【题型】填空题　【知识点】解析几何　【难度】medium
如图，四边形$ABCD$是正方形，延长$CD$至$E$，使$DE=CD$，若点$P$是以点$A$为圆心，$AB$为半径的圆弧（不超出正方形）上的任一点，设向量$\overrightarrow{AP} = \lambda \overrightarrow{AB} + \mu \overrightarrow{AE}$，则$\lambda + \mu$的最小值为\underline{\quad\quad\quad\quad}，$\lambda + \mu$的最大值为\underline{\quad\quad\quad\quad}。

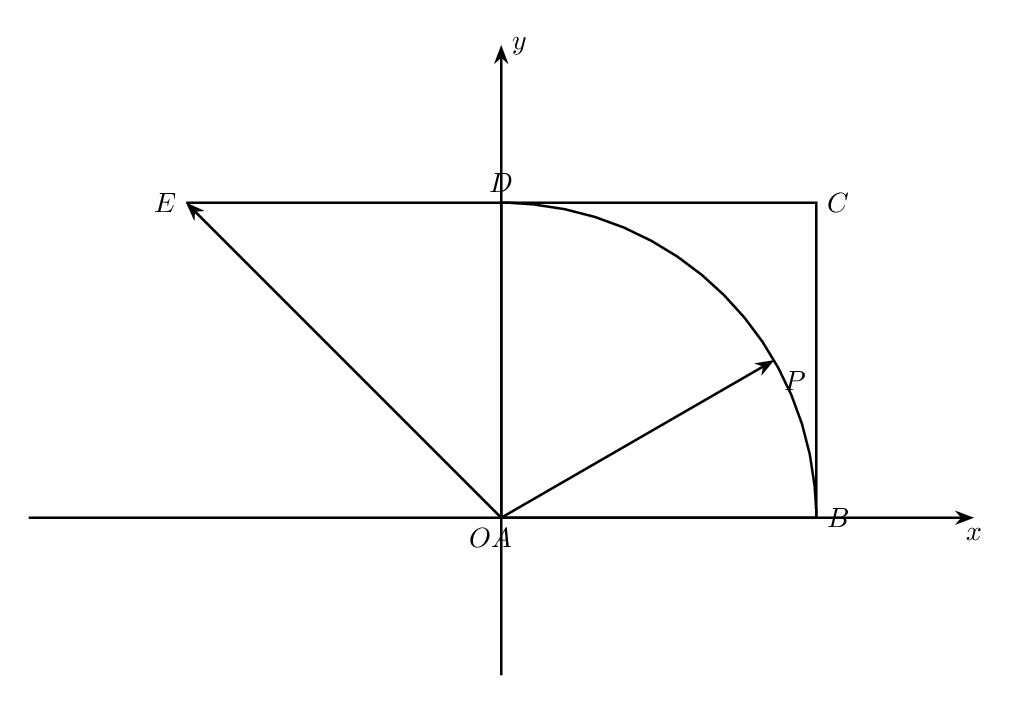
【解答】
【答案】$\boldsymbol{1}$；$\boldsymbol{\sqrt{5}}$

【分析】如图所示，建立直角坐标系。不妨设$\overrightarrow{AB} = (1,0)$，$\overrightarrow{AE} = (-1,1)$，$\overrightarrow{AP} = (\cos\theta, \sin\theta)$。利用向量$\overrightarrow{AP} = \lambda \overrightarrow{AB} + \mu \overrightarrow{AE}$，可得$\lambda + \mu = 2\sin\theta + \cos\theta$，再利用两角和差的正弦公式及其有界性即可得出。

【解答】解：如图所示，建立直角坐标系。\\

不妨设$\overrightarrow{AB} = (1,0)$，$\overrightarrow{AE} = (-1,1)$，\\
$\overrightarrow{AP} = (\cos\theta, \sin\theta)$，

$\because$ 向量$\overrightarrow{AP} = \lambda \overrightarrow{AB} + \mu \overrightarrow{AE}$，\\
$\therefore (\cos\theta, \sin\theta) = \lambda(1,0) + \mu(-1,1) = (\lambda - \mu, \mu)$，

$\therefore \begin{cases} \lambda - \mu = \cos\theta \\ \mu = \sin\theta \end{cases}$，$\theta \in [0, \frac{\pi}{2}]$。

$\therefore \lambda + \mu = 2\sin\theta + \cos\theta = \sqrt{5}\sin(\theta + \varphi) \leq \sqrt{5}$，

当$\overrightarrow{AP} = \overrightarrow{AB}$时，$\lambda = 1$，$\mu = 0$，此时$\lambda + \mu$取得最小值。

因此$\lambda + \mu$的最小值是$1$；最大值为$\sqrt{5}$。

故答案分别为：$1$，$\sqrt{5}$。

【点评】本题考查了向量的坐标运算、两角和差的正弦公式及其有界性等基础知识与基本技能方法，考查了推理能力和解决问题的能力，属于难题。
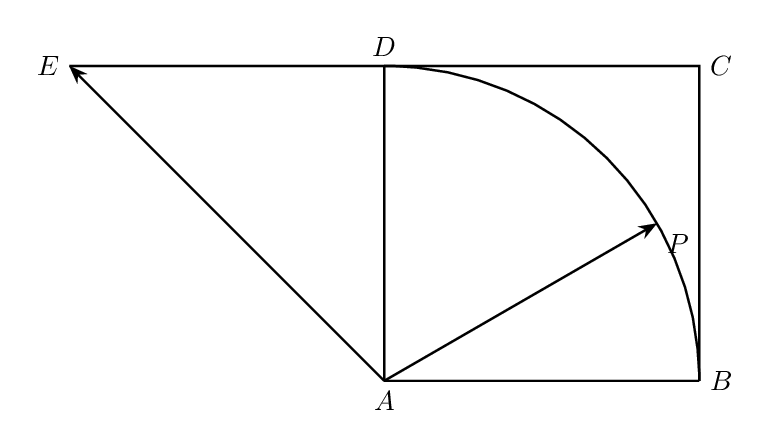